Question: MY HTML has a graphic element to the right that has a lighter color where info text is displayed:

The HTML for the element is
'''
<div class="fl50" id="R-col">
<div class="clear">&nbsp;</div>
<div class="fl95 hknot pin" style="height: 500px; overflow: auto;">
<div class="fl20"><strong>S&ouml;kande</strong></div>
<div class="clear"></div>
<div class="fl100">
1
<A HREF="javascript:doSubmitWithModifierAndIndex('Grunduppgifter','editPerson', '1', '0')" ><span class="link">Kenneth Branagh</span> (241, 268569)</A>
(aven uppfinnare)
<BR>
Testvagen 3<BR>
12121 Testby</div><div class="clear"></div>
<div class="fl20"><strong>Uppfinnare</strong></div>
<div class="clear"></div>
1
<A HREF="javascript:doSubmitWithModifierAndIndex('Grunduppgifter','editPerson', '2', '0')" ><span class="link">Kenneth Branagh</span> (241, 0)</A>
(aven sokande)
<BR>
Testvagen 3<BR>
12121 Testby<BR>
</div>
</div>
</div><!-- sokupp -->
'''
My CSS file is
'''
* {font-family:arial;}
.avnamn{
color: #90002b;
font-size: 140%;
display: inline;
vertical-align: 3%;
margin-left: 1%;
}
.b{border:1px solid #000;}
.readonly{background-color: #CCC;}
.Webdings{
font-family: Webdings;
}
ul{margin-top: 0px}
.mt3{margin-top:-3px;}
.mt5p{margin-top:5px;}
.fontS80 {font-size: 80%;}
a:link{color:#000; text-decoration:none; }
a:visited{color:#000; text-decoration:none; }
a:hover{color:#000; text-decoration:none; }
a:active{color:#000; text-decoration:none; }
.fontS75 {font-size: 75%;}
.link{color: #003366;
text-decoration: underline;
cursor: pointer;
font-weight: bold;}
.link_sm{color: #003366;
text-decoration: underline;
cursor: pointer;}
.link_sm{font-size: 70%;cursor: pointer;}
.small{font-size: 75%;}
.smallg{font-size: 75%;
color: #555;}
.ssmall{
font-size: 65%;
font-weight: bold;
color: #555;
}
.small60{font-size: 60%;}
.small50{
font-size: 50%;
color: #333;
}
.smallb{font-size: 85%;}
table{display:inline;}
h1{font-size: 130%;display:inline;}
h2{font-size: 100%;display:inline;}
h3{
font-size: 80%;
display:inline;
font-family: "Arial Unicode MS", Arial, Helvetica, sans-serif;
}
h4{font-size: 70%;display:inline;}
h5{
font-size: 80%;
display:inline;
font-family: "Arial Unicode MS", Arial, Helvetica, sans-serif;
}
.hthin{
font-size: 125%;
}
.th {text-align: left;}
td, th{font-size: 75%;
vertical-align: text-top;}
.td_link{cursor: pointer;}
.td40{height:40px;}
.td60{height:60px;}
.thkant{
border-top: 1px solid #000;
border-bottom: 1px solid #000;
font-size: 70%;
text-align: left;
}
.labb{F0F0E3; c1c1b3 }
.bb{border-bottom: 1px solid #000;}
.bbV{border-bottom: 1px solid #FFF;}
.TB_nbA {background-color:#CCC;}
.TB_bt, .TB_nb, .TB_db, .TB_bb {background-color:#efefdc;}
.hk {background-color:#d9ddb3;}
.hknot {background-color:#f9faf2;}
/*<!--F8F8F1-->*/
.TB_bt{border-top: 1px solid #FFF;}
.TB_bt5{border-top: 5px solid #FFF;}
.TB_bb{border-bottom: 1px solid #999;}
.TB_bb2{border-bottom: 2px solid #c1c1b3;}
.TB_db{border-bottom: 1px solid #000; border-top: 1px solid #000;}
.TB_tb{border-top: 2px solid #efefdc;}
.TB_bo{border: 2px solid #efefdc;}
.TB_bo_hk{border-top: 1px solid #efefdc;}
.TB_bo2{border: 1px solid #efefdc;}
.TB_bo2B{
border-top: 2px solid #c1c1b3;
border-left: 3px solid #efefdc;
border-right: 3px solid #efefdc;
border-bottom: 2px solid #c1c1b3;
}
.TD_bo{
border-right: 1px solid #c1c1b3;
width: 9%;
font-size: 70%;
text-align: center;
}
.TD_bo2{
border-right: 0;
width: 9%;
font-size: 70%;
text-align: center;
}
.ytb{
border-left:3px solid #efefdc;
border-right:3px solid #efefdc;
}
.datum {
font-size: 70%;
padding-right: 5px;
vertical-align: text-top;}
.sub {background:#EAEAEA;}
.sub_meny, .sub_meny_r, .sub_meny_active, .sub_meny_sm{
font-size: 70%;
padding-left: 20px;
padding-right: 20px;
vertical-align: text-top;}
.sub_meny_sm {
font-size: 60%;
vertical-align: middle;
padding-left: 10px;
padding-right: 10px;
}
.sub_meny_r{
float:right;
font-size: 70%;
padding-left: 8px;
padding-right: 8px;}
.sub_meny_rm{margin-top:4px;}
.sub_meny_active{font-weight: bold;}
.flikkant1 {
background-image: url(../images/fl1k.jpg);
background-position: center;
z-index: -1;}
.inl_namn{
font-weight: bold;
font-size: 70%;
color: Black;
text-decoration: none;}
.th{text-align: left;}
.tr{text-align: right;}
.g1{
background-color: #FFF;
line-height: 20px;
}
.g2{
background-color: #EEE;
line-height: 20px;
}
.g3{
background-color: #DCDCDC;
line-height: 20px;
font-weight: bold;
font-size: 100%;
}
.g4{
background-color: #CCC;
line-height: 20px;
}
.popup{
border-color: #000;
border-style: groove;
border-width: 2px;
padding: 0px;
background-color: #FFF;
font-size: 70%;
}
.popupN{
background-color: #F0F0E3;
color: #000;
width: 100%;
display: inline;
font-weight: bold;
height: auto;
padding: 2px;
border-bottom: 1px solid #000;
}
.pin{padding: 6px;}
.fl10, .fl20, .fl30, .fl40, .fl50, .fl60, .fl70, .fl80, .fl90, .fl100 {
padding-bottom:4px;color: #000000;
}
.over{
background-color: #EFEFDC;
line-height: 20px;
}
.half{
line-height:50%;
}
.quarter{
line-height:25%;
}
.lh10{
line-height:10%;
}
.checkmargin {margin-right: 25px;}
.checkmarginL {margin-left: 25px;}
.pusher {padding-left: 15px;"}
.pusherR {margin-right: 40px;"}
.rand3{background-color: #FFF; line-height: 3px;}
.rand1{background-color: #FFF; line-height: 1px;}
.whiteborder { color: #ffffff; border: 4px solid #ffffff; padding: 10px; margin: 10px; }
#details { width: 580; color: #ffffff; }
.f200 {
color: #000000;
}
.f210 {
color: #000000;float: left;
}
.b2{border:2px solid #efefdc;}
.inp_sel{width: 80%;}
.form-bg {
background: #eeefdf;
width:1080px;
overflow:hidden;
}
.data-bar {
border-bottom:1px solid #fbfbf7;
display:inline-block;
padding:10px 10px;
}
.left {
float:left;
width:200px;
}
.column1 { margin: 0; padding: 0; width: 450px; border:0; float: left; }
.column2 { color:black; margin: 0; padding: 0; border:0; width: 50px; float: right; }
.right {
float:right;
width:700px;
}
.data-box-nat {
width:650px;
height:100px;
border:2px solid #cbcbcb;
margin-bottom: 5px;
}
.data-box-pct {
width:650px;
height:100px;
border:2px solid #cbcbcb;
}
.data-box {
width:650px;
height:100px;
border:2px solid #cbcbcb;
margin-bottom: 5px;
}
.data-box-country {
width:650px;
border:2px solid #cbcbcb;
margin-bottom: 5px;
}
#table td {
margin:120px;
}
.personName { float:left; width:300px; }
.otherDetails { float:right; width:300px; }
a img { border: 0;}
'''
My problem is that when I resize the page the right column element "drops" down below and I'd prefer it not to float but stay at its place when the page gets resized. Can it be done?
Thank you
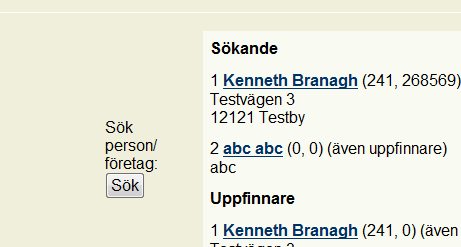
Answer: <URL>
the key is to not let the parent container to go smaller than the total width of the inner containers. So, set the min-width of the parent container to a size greater or equal to the inner ones.